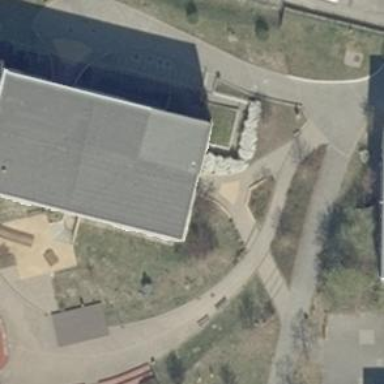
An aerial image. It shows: Flat-roofed school building.